This continuous-wavelet-transform scalogram was computed from a bearing vibration snapshot. Diagnose the bearing from this image, choosing from: normal, inner_race, outer_race, ball.
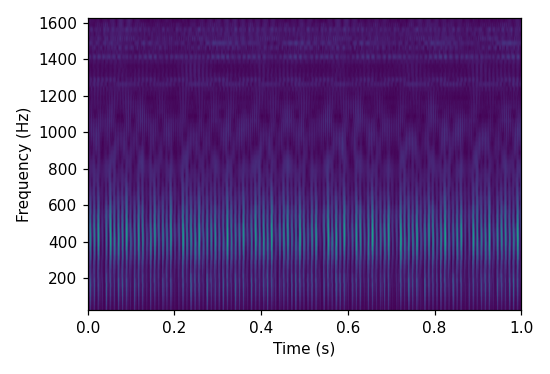
Answer: outer_race